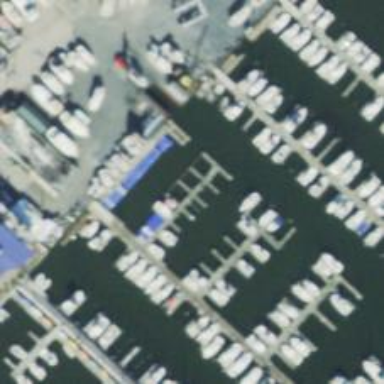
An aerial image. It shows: Pier with mooring facilities.